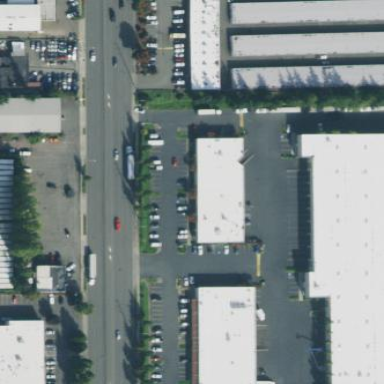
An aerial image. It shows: Commercial area.